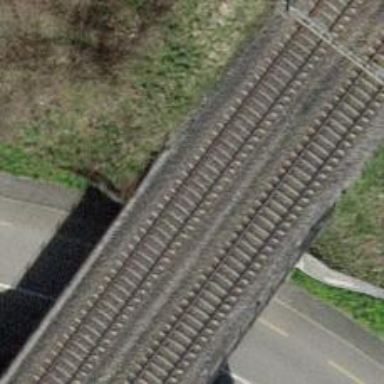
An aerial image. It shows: Railway bridge with electrified tracks and single contact line.